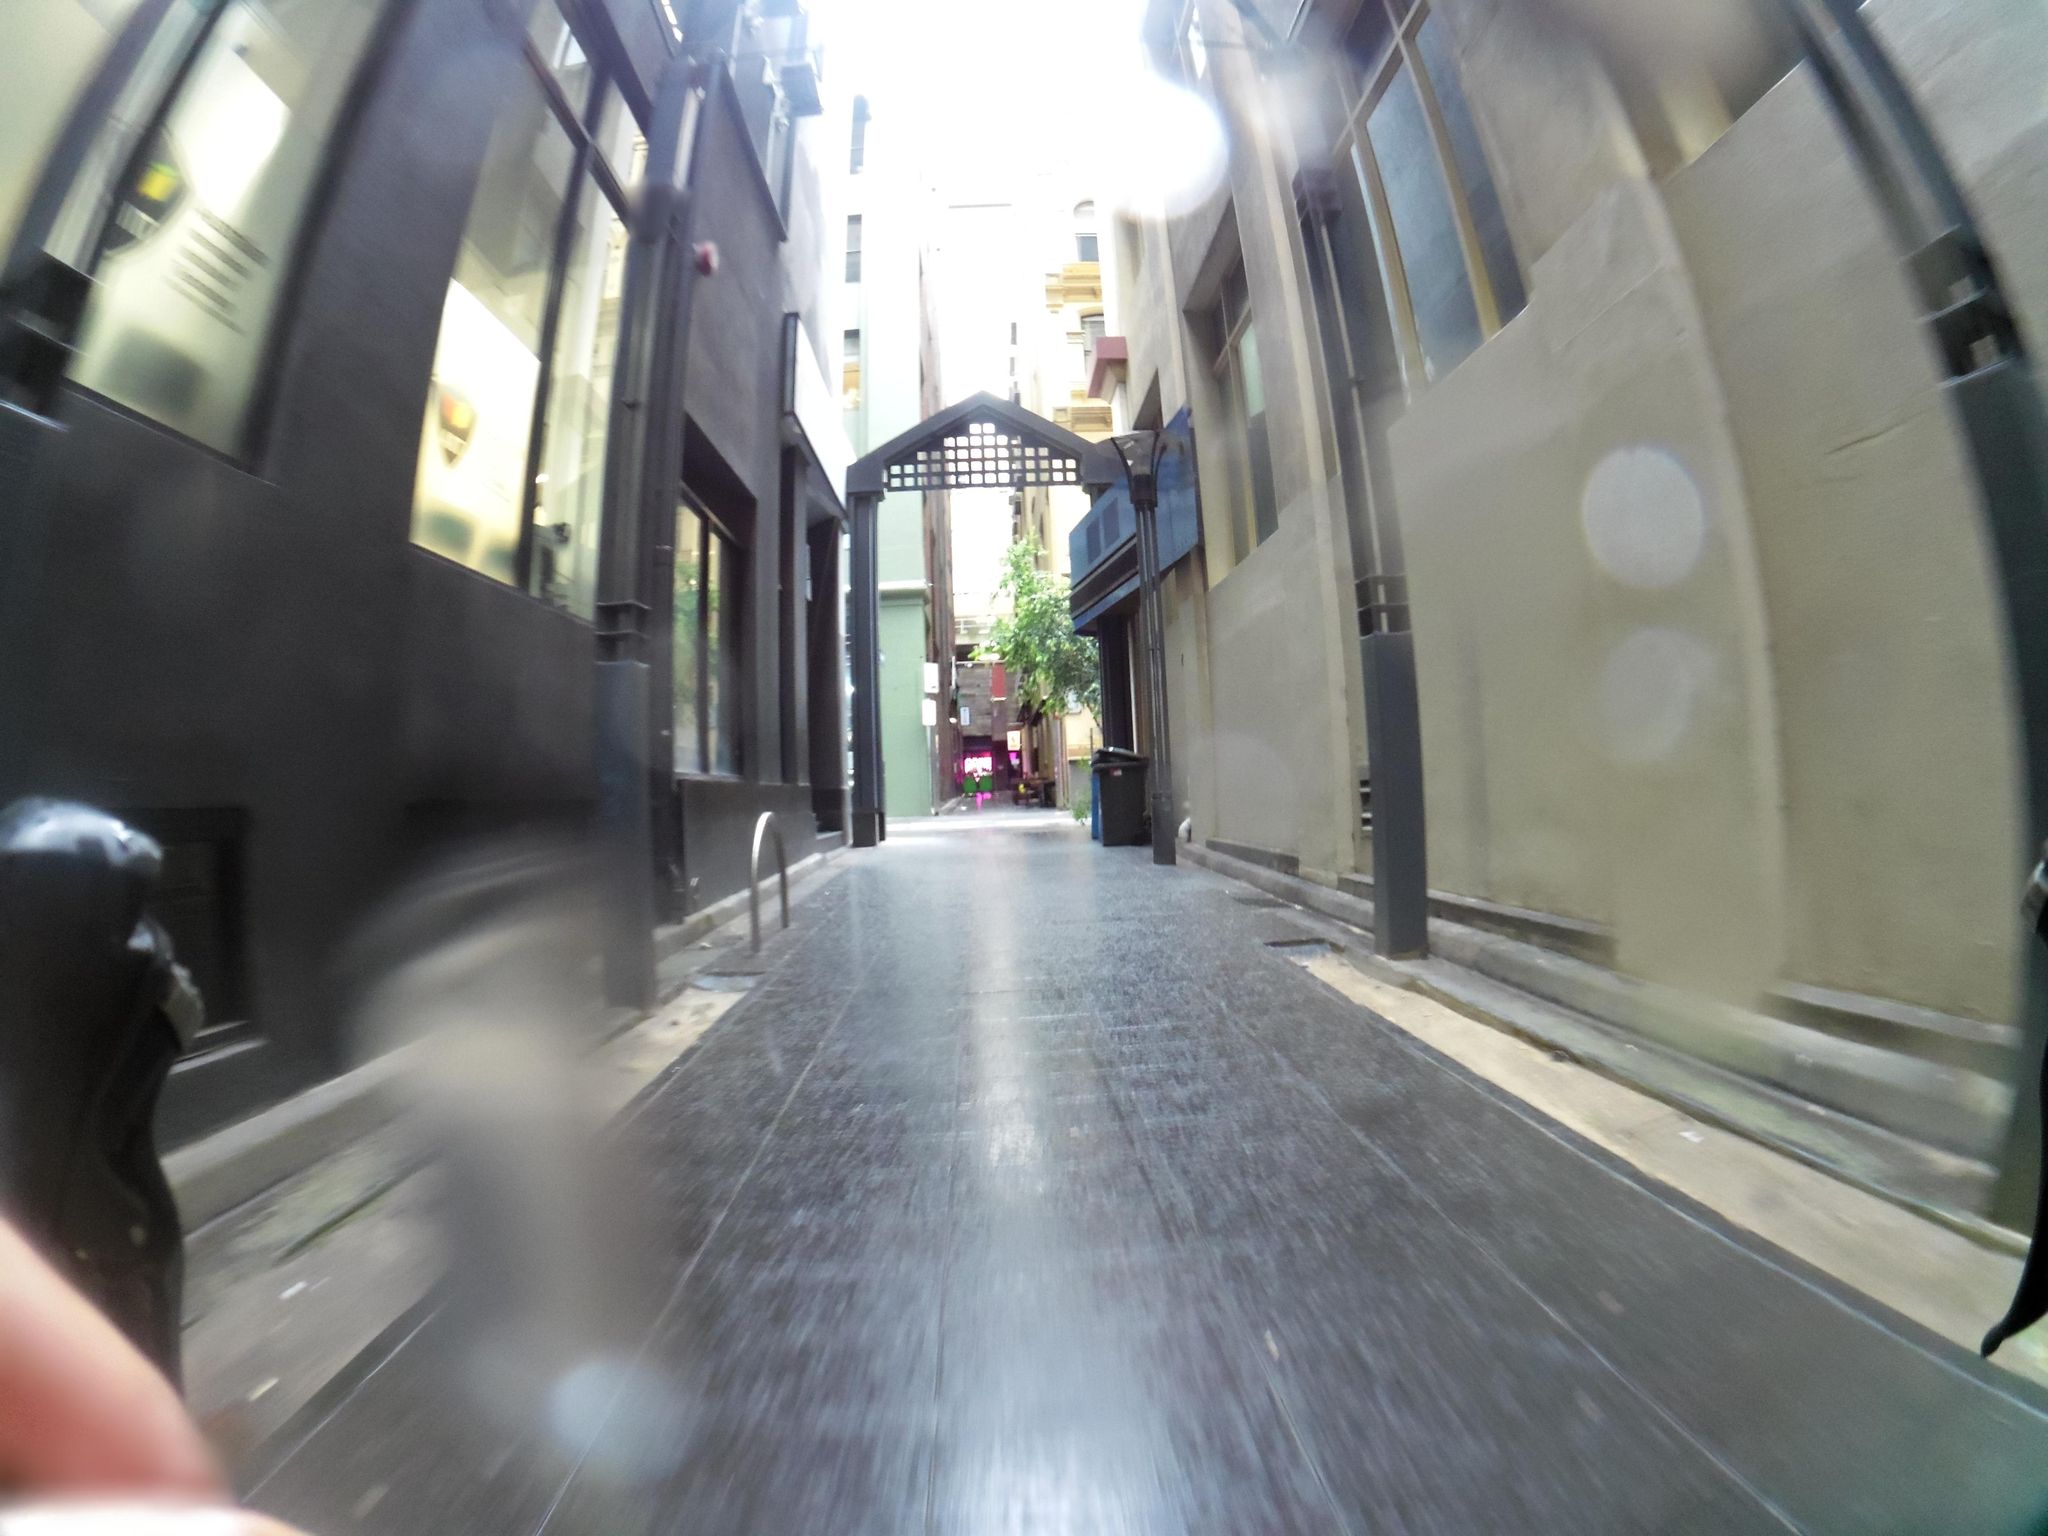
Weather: clear
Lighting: day
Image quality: slightly poor
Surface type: walking surface
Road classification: footway, corridor, pedestrian
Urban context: urban centre
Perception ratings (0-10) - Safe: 5.85, Lively: 6.42, Beautiful: 4.03, Boring: 7.35, Depressing: 6.31, Wealthy: 8.79